Interaction volume radius: 5 \u00c5
Interaction volume height: 20 \u00c5
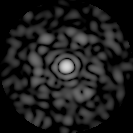
Disorder parameter: 0.8342